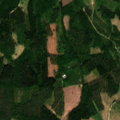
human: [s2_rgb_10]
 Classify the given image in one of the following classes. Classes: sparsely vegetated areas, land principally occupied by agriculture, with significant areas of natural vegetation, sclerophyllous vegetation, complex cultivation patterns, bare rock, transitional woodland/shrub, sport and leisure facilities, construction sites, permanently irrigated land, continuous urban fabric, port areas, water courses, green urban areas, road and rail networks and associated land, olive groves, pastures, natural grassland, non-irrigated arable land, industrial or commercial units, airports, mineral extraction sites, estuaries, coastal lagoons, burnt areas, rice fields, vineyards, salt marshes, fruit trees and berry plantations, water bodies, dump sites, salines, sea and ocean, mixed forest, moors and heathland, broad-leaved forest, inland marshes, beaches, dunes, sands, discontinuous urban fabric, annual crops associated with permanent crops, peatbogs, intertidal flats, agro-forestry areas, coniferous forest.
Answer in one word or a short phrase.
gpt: coniferous forest, mixed forest, transitional woodland/shrub